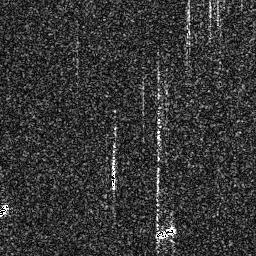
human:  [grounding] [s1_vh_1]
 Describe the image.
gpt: In the satellite image, there is  <ref>1 small ship </ref> <box>[[59, 87, 69, 93, 0]]</box> located at bottom.